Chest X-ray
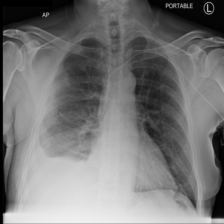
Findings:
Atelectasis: negative
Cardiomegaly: negative
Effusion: positive
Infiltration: negative
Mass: negative
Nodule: negative
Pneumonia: negative
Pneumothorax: negative
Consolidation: negative
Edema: negative
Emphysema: negative
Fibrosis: negative
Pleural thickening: negative
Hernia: negative